Question: I have problem to make a div always center, when we going to tab also...
HTML
'''
.main {
width: 100%;
overflow: hidden;
}
.col {
width: 30%;
height: 100px;
float: left;
background: #09c;
margin-right: 2%;
margin-bottom: 5px;
}
'''
'''
<div class="main">
<div class="col"></div>
<div class="col"></div>
<div class="col"></div>
<div class="col"></div>
<div class="col"></div>
</div>
'''
<URL>
!

Can you help me to solve this issues...?
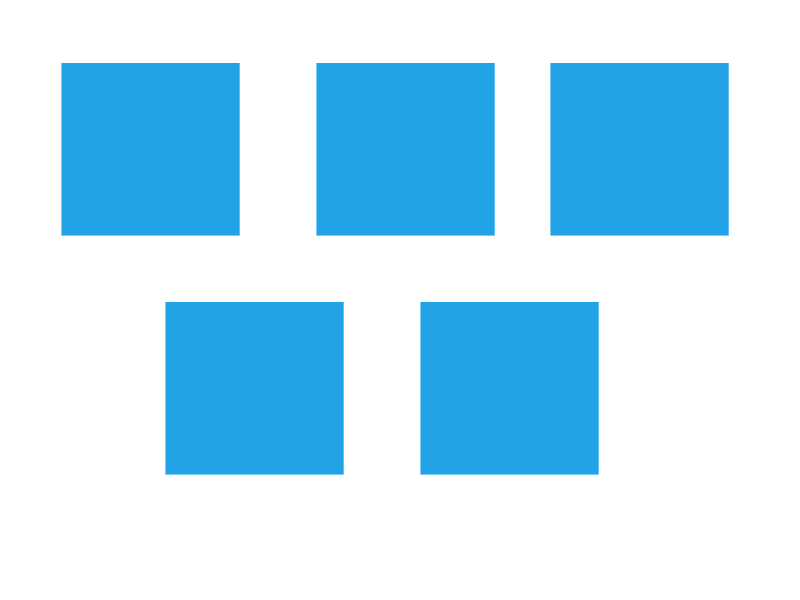
Answer: Changing the display mode of your divs to 'inline-block' will allow you to center them in the parent element
'''
.wrap {
text-align: center;
}
.wrap > div {
display: inline-block;
width: 120px;
height: 120px;
background: #1ea0e9;
margin: 20px;
}
'''
'''
<div class="wrap">
<div></div>
<div></div>
<div></div>
<div></div>
<div></div>
</div>
'''